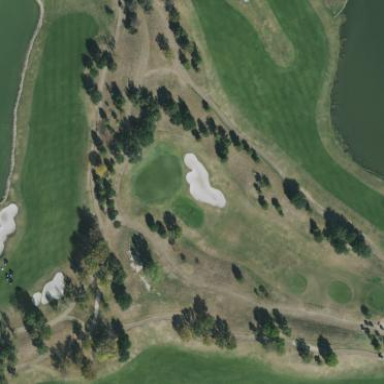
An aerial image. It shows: Golf fairway in the image.